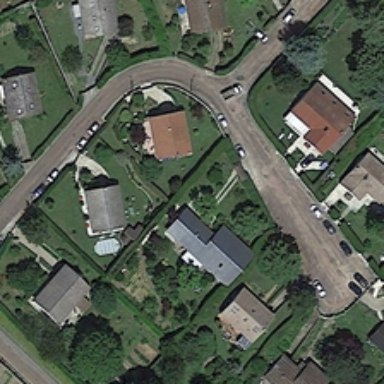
Some buildings and many green trees are in a medium residential area .